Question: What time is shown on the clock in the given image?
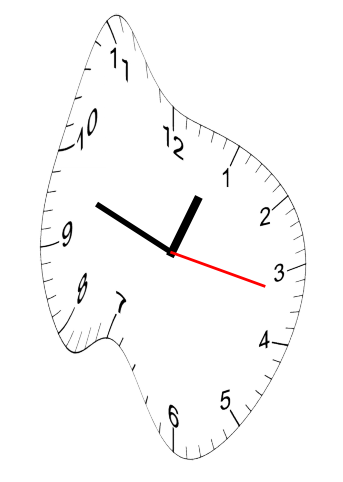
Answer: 12:48:17